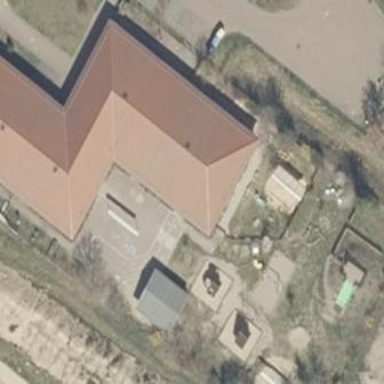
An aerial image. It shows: Kindergarten.